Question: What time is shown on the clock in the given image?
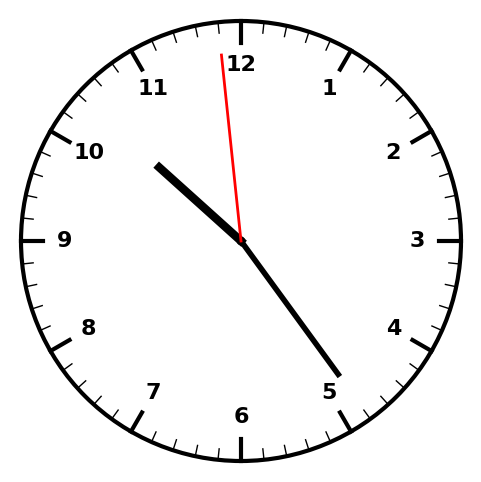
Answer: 10:23:59